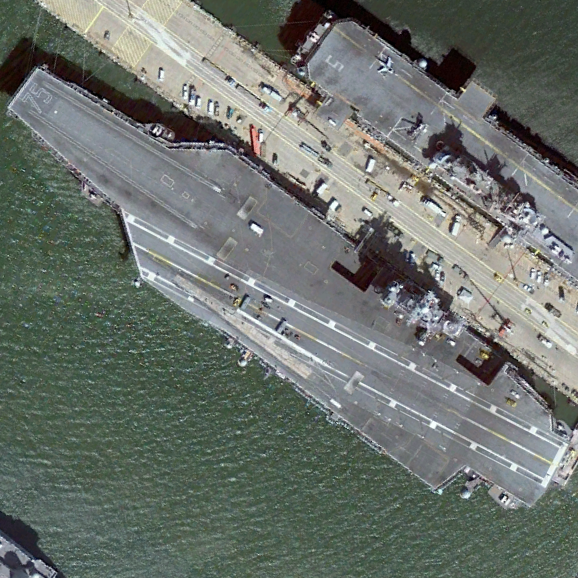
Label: aircraft_carrier